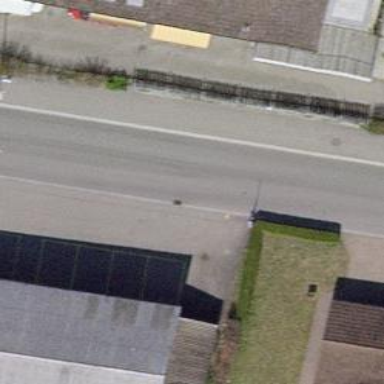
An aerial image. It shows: Bus stop with platform for public transport.